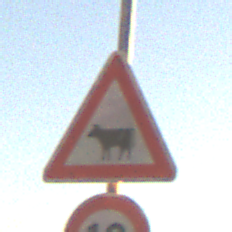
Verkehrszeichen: ViehtriebRechts
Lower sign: Geschwindigkeit10
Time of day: SunriseSunset
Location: Outdoor (RoadRail)
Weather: PartlyCloudy
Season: NotSpecified
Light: Natural